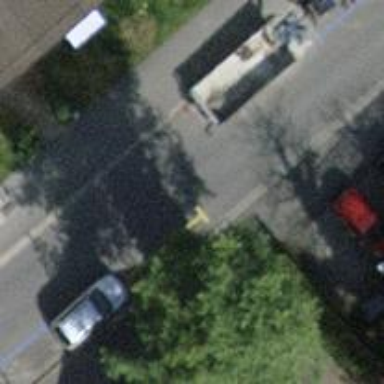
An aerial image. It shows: Residential road with asphalt surface and separate sidewalk.